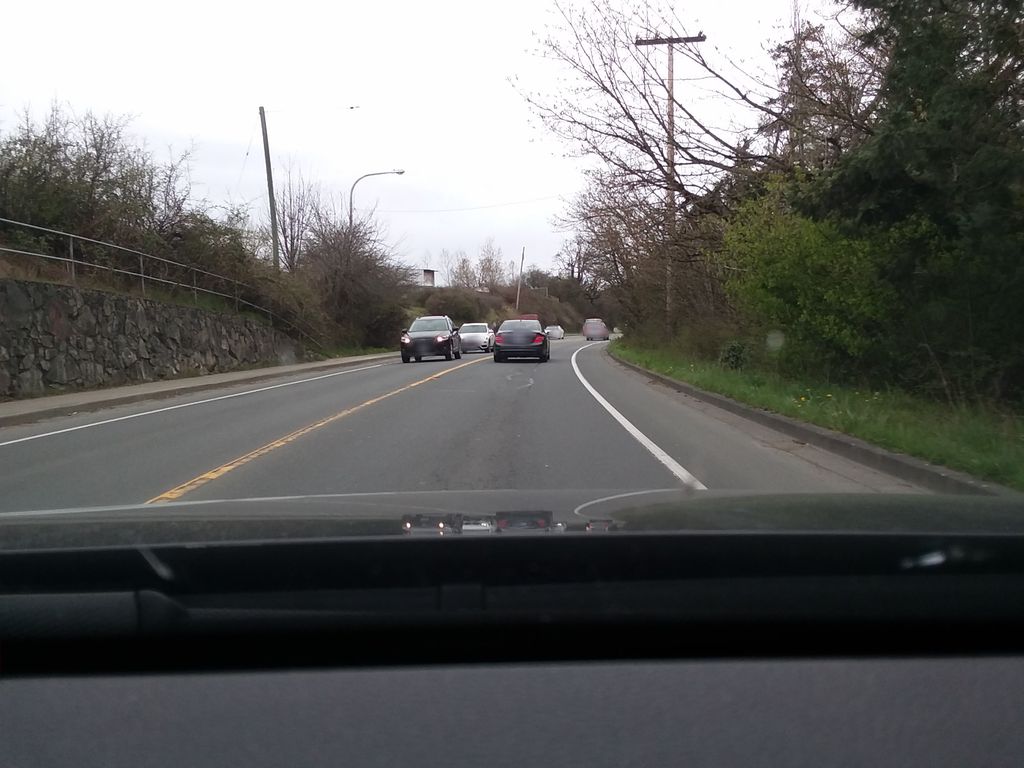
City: victoria